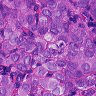
Metastatic tissue present: yes